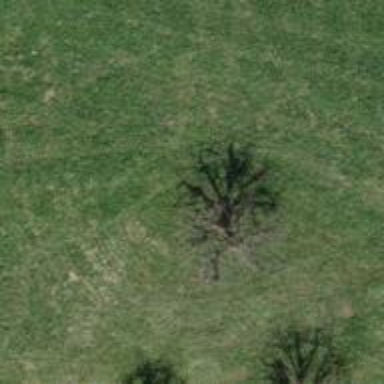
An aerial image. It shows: Broadleaved tree with lush leaves.